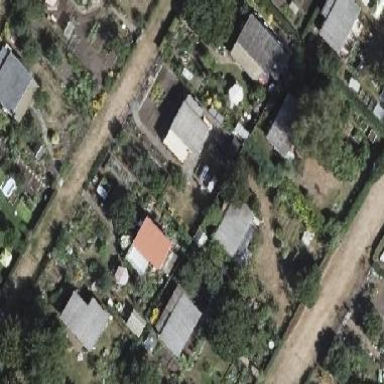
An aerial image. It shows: Plot in the allotments.